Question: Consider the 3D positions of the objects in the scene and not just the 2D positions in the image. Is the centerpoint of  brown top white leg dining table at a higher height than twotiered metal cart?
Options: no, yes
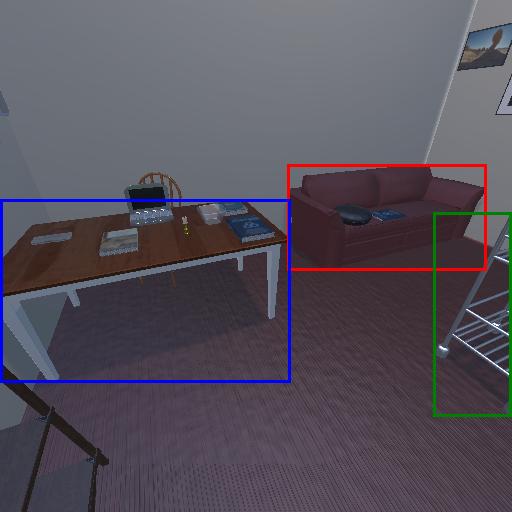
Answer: no